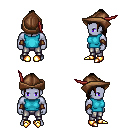
a pixel art fantasy rpg character, male body template, dark elf, purple skin, teal sleeveless shirt, metal pants, brown long topknot hairstyle, leather cap, leather bracers, gold boots, four views (front, back, left, right), 2x2 character sprite sheet, small pixel art, hard edges, no anti-aliasing